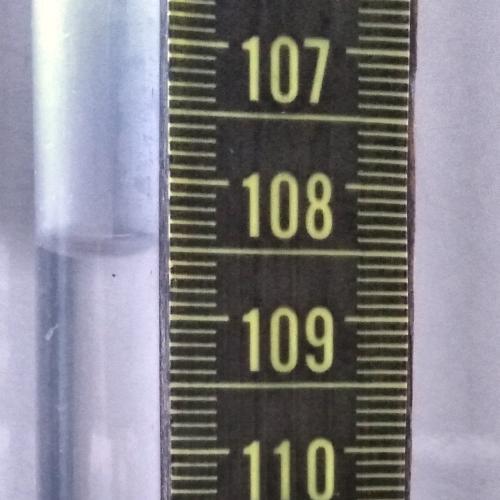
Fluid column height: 108.5 cm